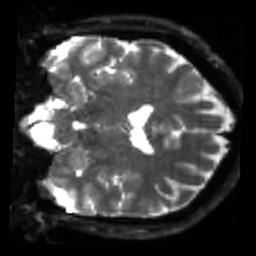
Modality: sbref
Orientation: coronal
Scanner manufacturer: siemens
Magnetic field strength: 3 T
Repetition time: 4 s
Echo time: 0.0594 s